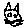
Label: cat